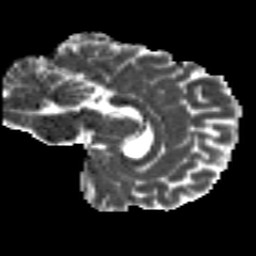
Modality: MD
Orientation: sagittal
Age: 25
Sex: male
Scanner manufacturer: siemens
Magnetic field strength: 3 T
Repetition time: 8.8 s
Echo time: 0.085 s